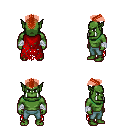
a pixel art fantasy rpg character, male body template, orc, green skin, red tattered cape, teal pants, red short mohawk hairstyle, white cloth bandages, four views (front, back, left, right), 2x2 character sprite sheet, small pixel art, hard edges, no anti-aliasing